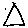
Label: triangle